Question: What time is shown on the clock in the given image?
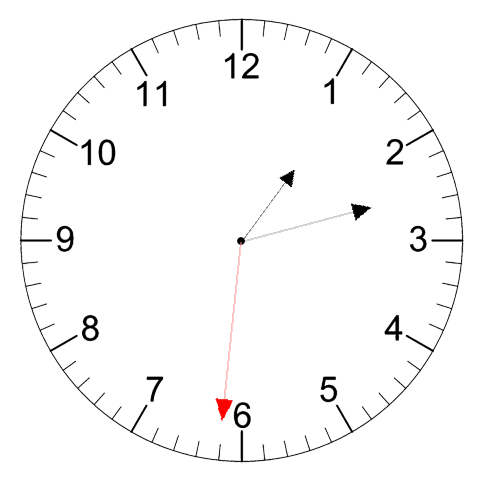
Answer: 01:12:31